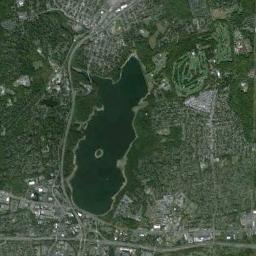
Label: lake